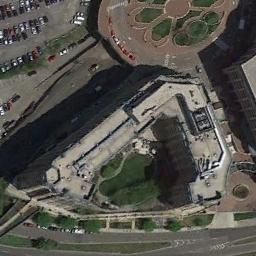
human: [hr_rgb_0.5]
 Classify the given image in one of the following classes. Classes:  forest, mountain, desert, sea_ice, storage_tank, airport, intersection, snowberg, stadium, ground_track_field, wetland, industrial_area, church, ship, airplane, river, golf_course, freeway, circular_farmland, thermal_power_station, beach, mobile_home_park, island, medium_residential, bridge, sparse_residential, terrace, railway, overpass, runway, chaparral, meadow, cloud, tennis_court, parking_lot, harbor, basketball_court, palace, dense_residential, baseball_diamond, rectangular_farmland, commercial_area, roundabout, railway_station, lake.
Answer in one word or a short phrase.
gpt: commercial_area